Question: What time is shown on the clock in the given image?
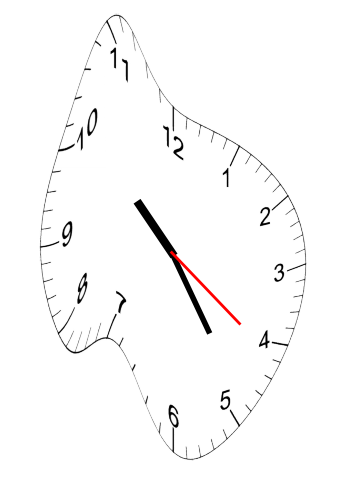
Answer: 10:24:21